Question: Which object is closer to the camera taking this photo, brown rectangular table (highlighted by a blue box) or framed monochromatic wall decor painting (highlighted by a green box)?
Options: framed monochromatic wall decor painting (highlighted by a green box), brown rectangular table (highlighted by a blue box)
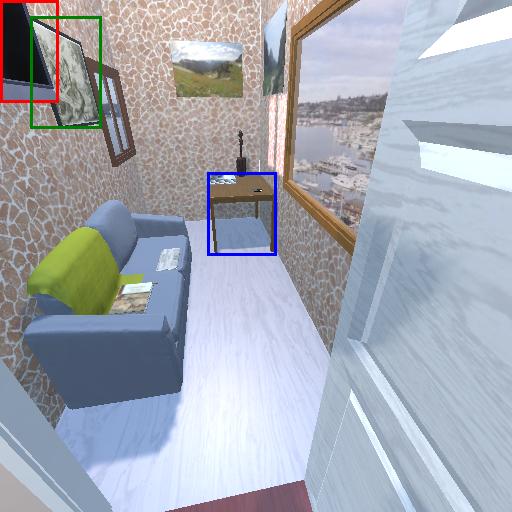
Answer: framed monochromatic wall decor painting (highlighted by a green box)